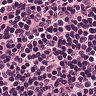
Metastatic tissue present: no